Question: I am trying to build a small app where my users can straighten up a tilted face with just
I ask my users to click on the and the of the face within the image.
From there I get 2 points 'eyebrowMiddle(x1,y1)' and 'noseMiddle (x2,y2).'
> Is it possible via these 2 points to calculate how much Canvas
rotation I need to have to rotate the image and make the face straight
in relation to the canvas rectangle?Also, how can I detect and adjust accordingly if the image is tilted
to the left or right?
Here is a more descriptive image to show you what I mean now.

---
- 'x1,y1' and 'x2,y2' are in relation to the canvas perimeter of
course, not the browser window or anything else.- We have tried the line equation such as m = (x2-x1) / (y2-y1) but the
result is always near 1 so I don't think we are following the right
course at the moment.- We don't care if the image looks wrong in the canvas as long as the
face features are parallel in relation to the bottom of the canvas
(they should be looking straight).
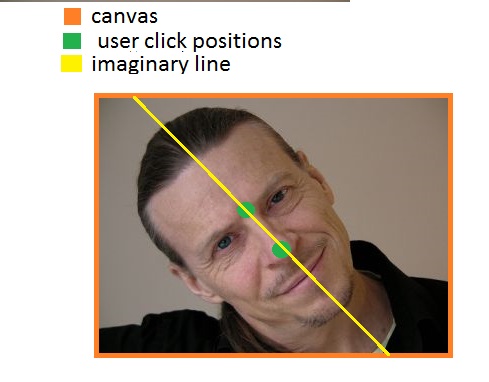
Answer: To perform such a rotation, you need to decide of the pivot point. Here i choose the eyebrow.
Then you have to choose a point in the target canvas where this pivot point will be hooked. I decided to choose the point at middle x coordinates, and at fourth of the screen in y.
To compute the rotation angle, you have to use atan2, which will nicely give you the angle for a given deltaY / deltaX in between two points ( angle = Math.atan2 ( delta y , delta x ) ) .
Then to draw :
- Translate to the target point.
- rotate by right angle.
- draw the image centering on its pivot.
ET VOILA, it works :-)
'''
function rotate() {
ctx.save();
// go to default center position
ctx.translate(eyeBrowTargetPosition.x, eyeBrowTargetPosition.y);
// compute angle
var yDelta = noseMiddle.y - eyebrowMiddle.y;
var xDelta = noseMiddle.x - eyebrowMiddle.x ;
var angle = Math.atan2 (yDelta ,xDelta);
// compensate for angle
ctx.rotate(angle);
//draw image centering input on eyebrow
ctx.drawImage(face, -eyebrowMiddle.x, -eyebrowMiddle.y);
ctx.restore();
};
'''
jsbin is here :
<URL>
result with an approximation of the existing green dots :